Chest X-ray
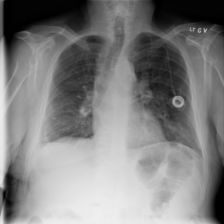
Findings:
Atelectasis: negative
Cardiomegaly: negative
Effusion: negative
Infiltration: negative
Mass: negative
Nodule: negative
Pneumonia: negative
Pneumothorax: negative
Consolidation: negative
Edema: negative
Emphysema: negative
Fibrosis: negative
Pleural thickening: negative
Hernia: negative